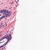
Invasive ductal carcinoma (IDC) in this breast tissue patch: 0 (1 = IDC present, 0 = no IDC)